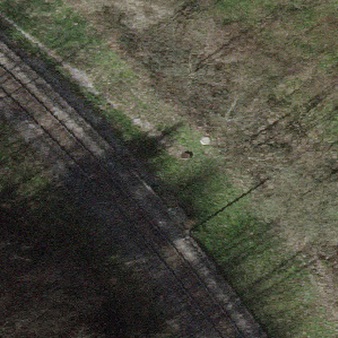
Label: other